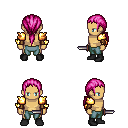
a pixel art fantasy rpg character, male body template, human, tanned skin, gold arm armor, teal pants, pink ponytail hairstyle, leather bracers, black shoes, dagger, four views (front, back, left, right), 2x2 character sprite sheet, small pixel art, hard edges, no anti-aliasing